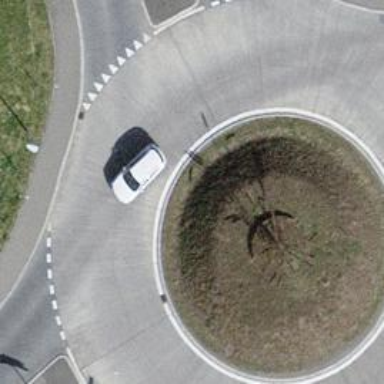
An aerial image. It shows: Secondary road leading to roundabout.